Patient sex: M
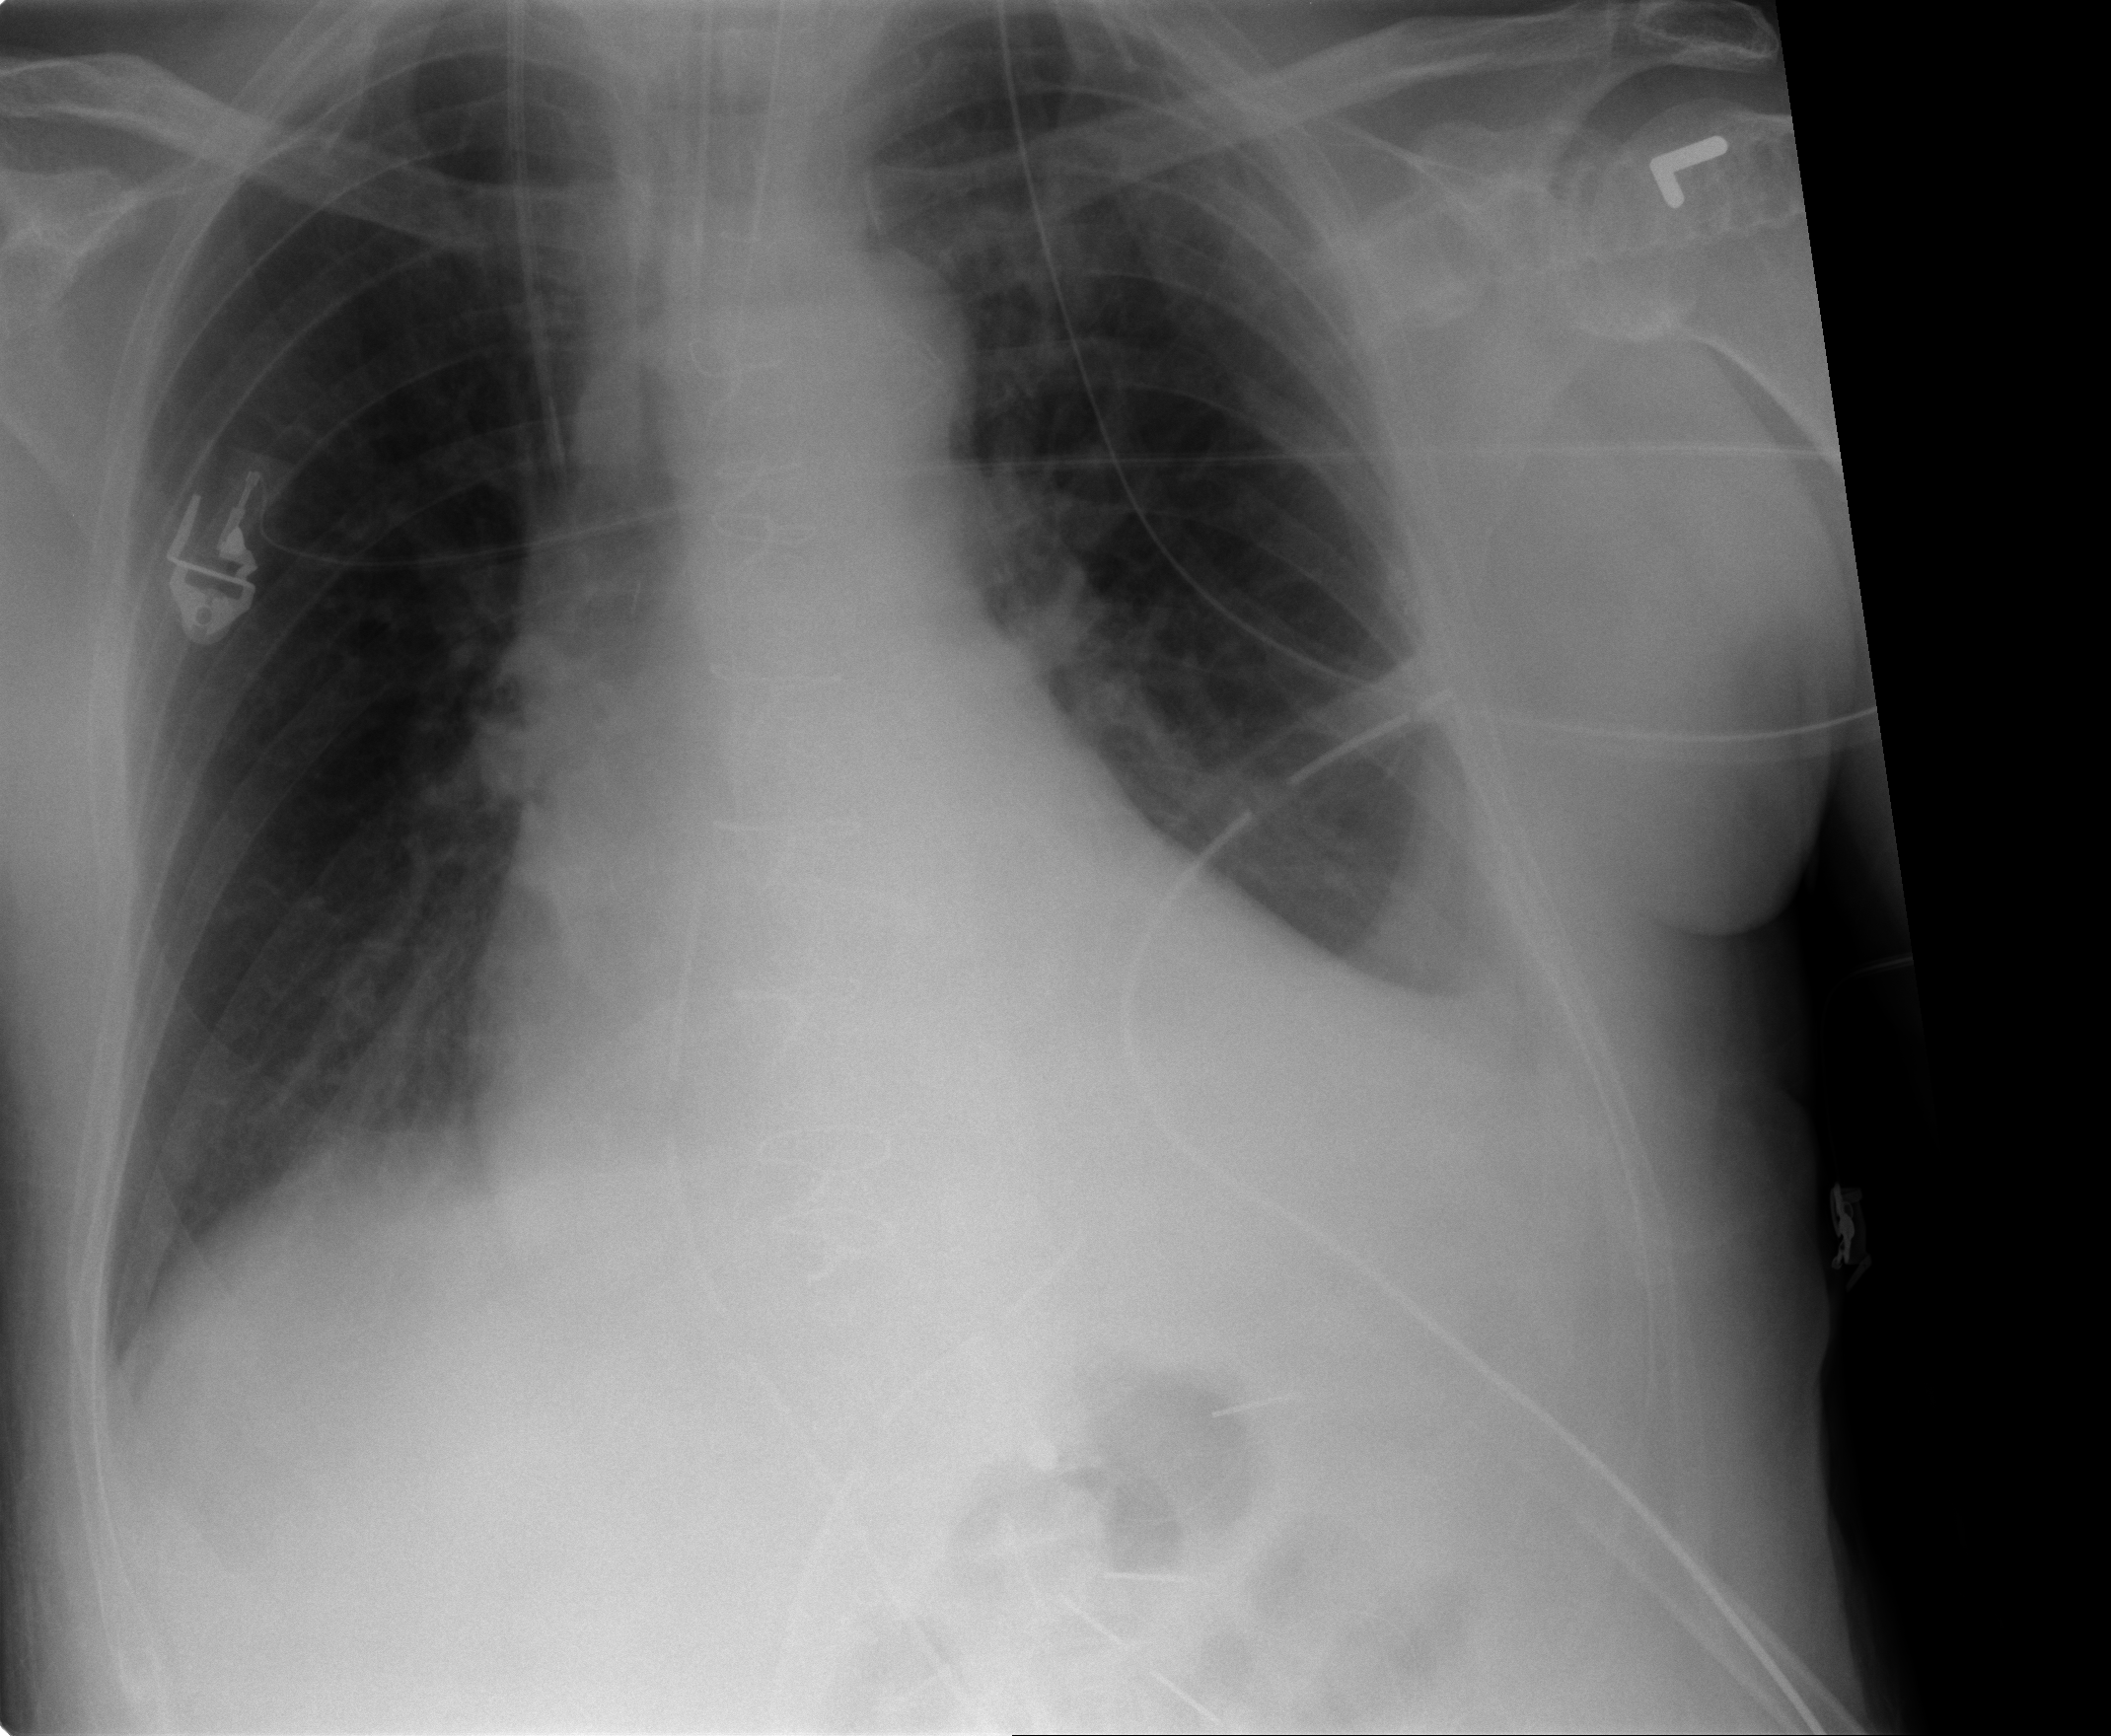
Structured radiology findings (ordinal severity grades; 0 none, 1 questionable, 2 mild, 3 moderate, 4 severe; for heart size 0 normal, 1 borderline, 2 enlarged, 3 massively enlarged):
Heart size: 2
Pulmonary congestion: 1
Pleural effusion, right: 0
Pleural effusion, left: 2
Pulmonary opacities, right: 0
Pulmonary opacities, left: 0
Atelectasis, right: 2
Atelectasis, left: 2